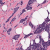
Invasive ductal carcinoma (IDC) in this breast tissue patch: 1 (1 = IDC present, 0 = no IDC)